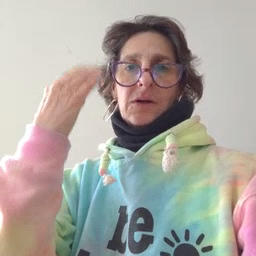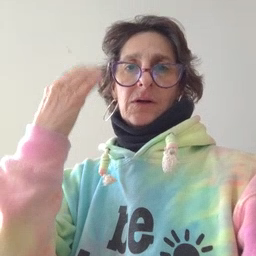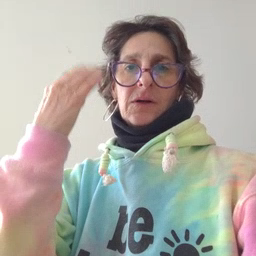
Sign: morning